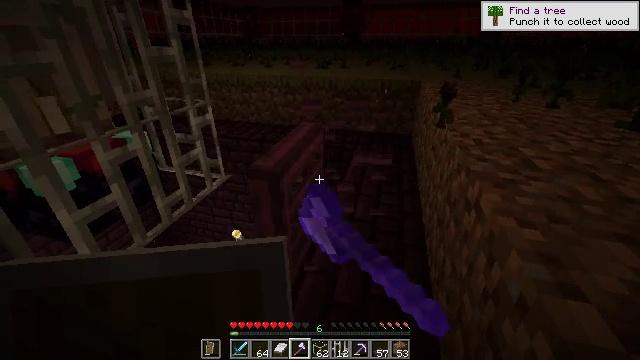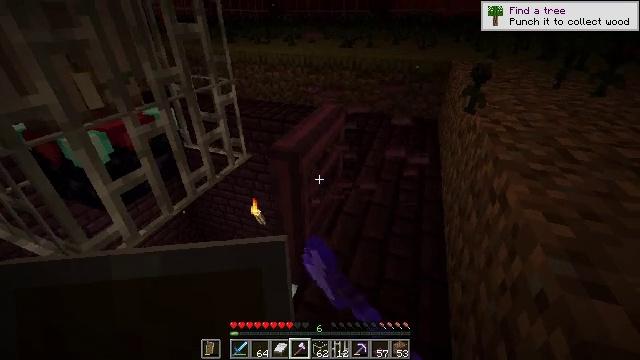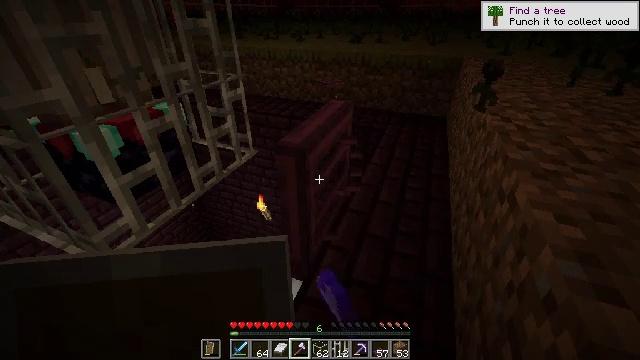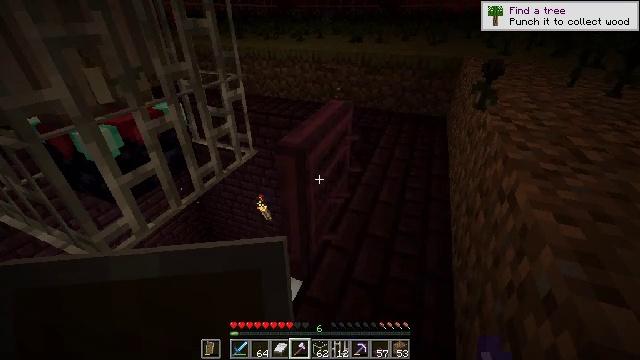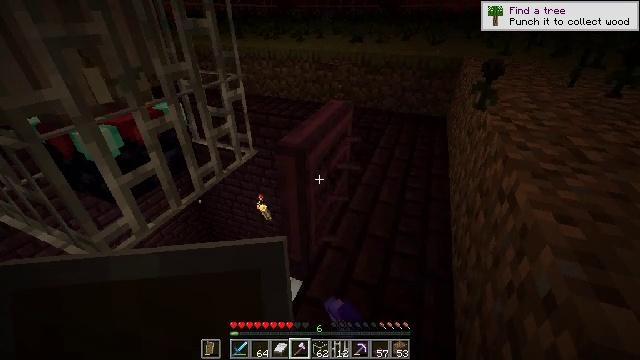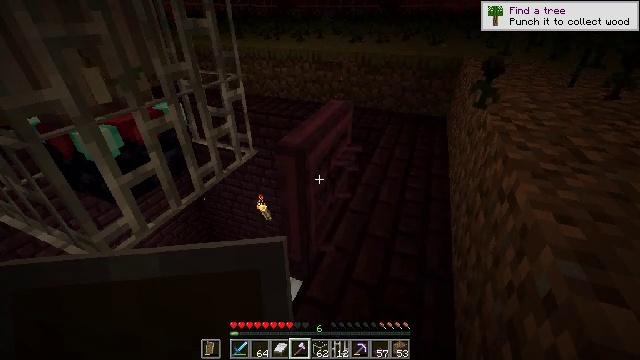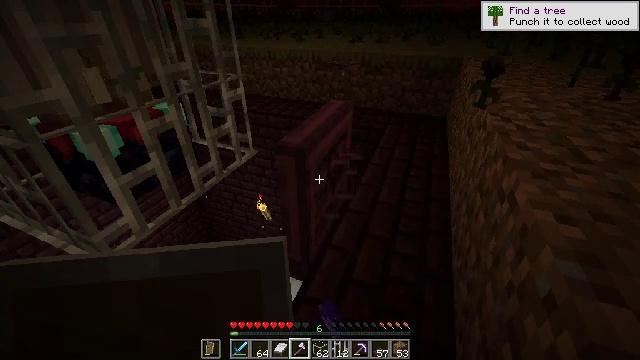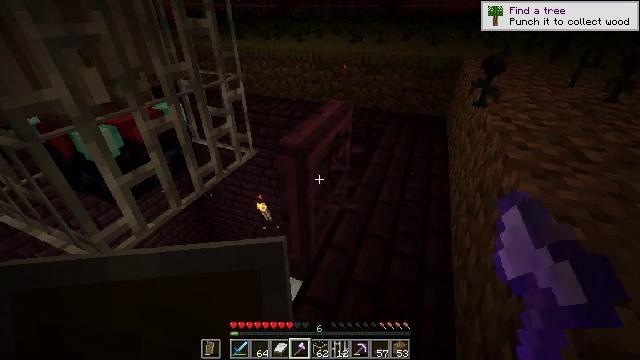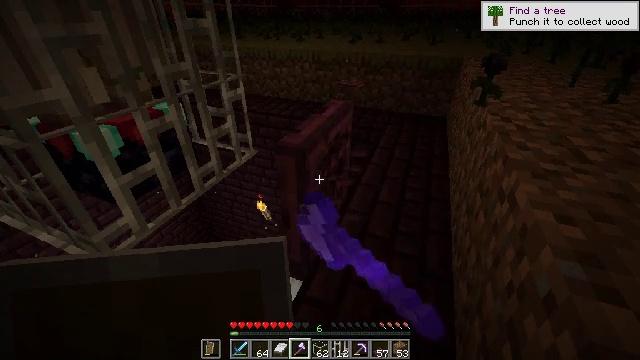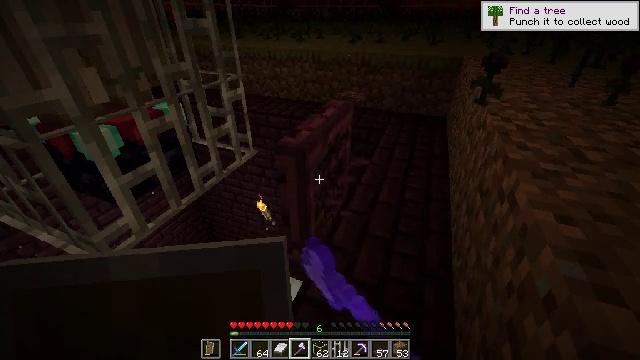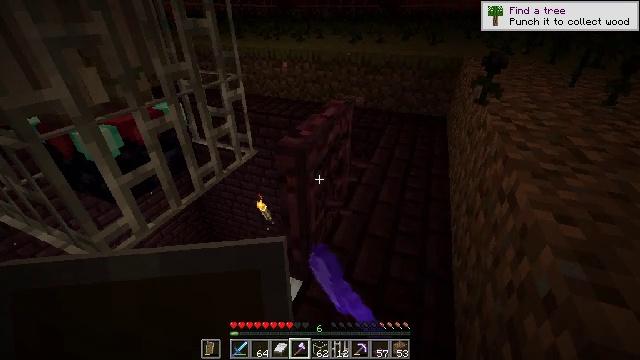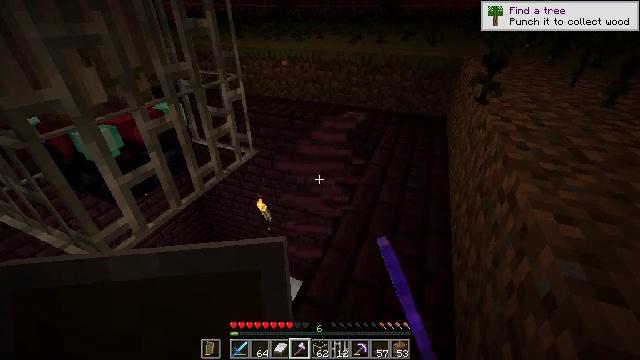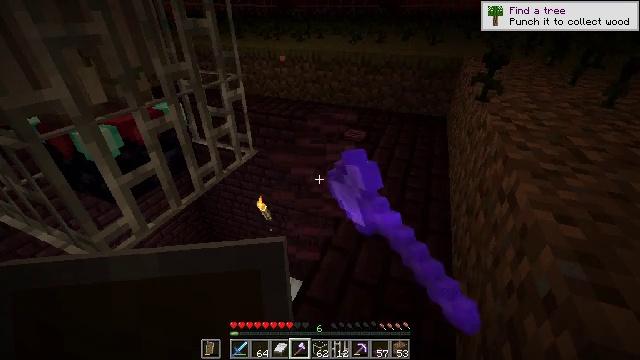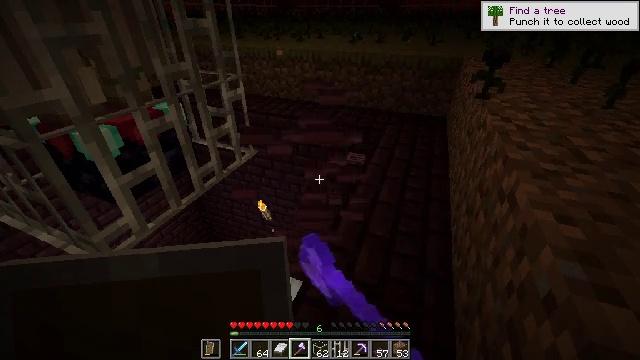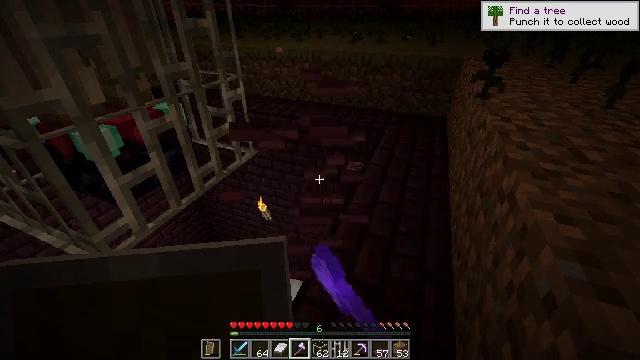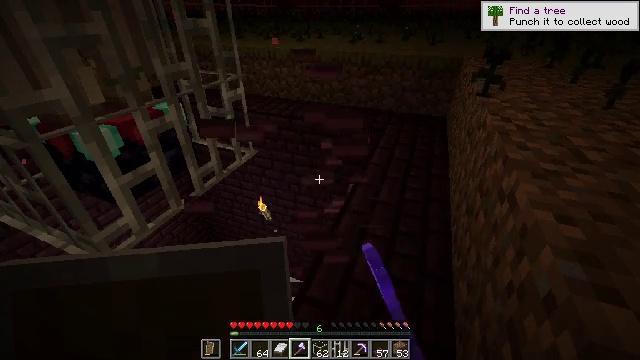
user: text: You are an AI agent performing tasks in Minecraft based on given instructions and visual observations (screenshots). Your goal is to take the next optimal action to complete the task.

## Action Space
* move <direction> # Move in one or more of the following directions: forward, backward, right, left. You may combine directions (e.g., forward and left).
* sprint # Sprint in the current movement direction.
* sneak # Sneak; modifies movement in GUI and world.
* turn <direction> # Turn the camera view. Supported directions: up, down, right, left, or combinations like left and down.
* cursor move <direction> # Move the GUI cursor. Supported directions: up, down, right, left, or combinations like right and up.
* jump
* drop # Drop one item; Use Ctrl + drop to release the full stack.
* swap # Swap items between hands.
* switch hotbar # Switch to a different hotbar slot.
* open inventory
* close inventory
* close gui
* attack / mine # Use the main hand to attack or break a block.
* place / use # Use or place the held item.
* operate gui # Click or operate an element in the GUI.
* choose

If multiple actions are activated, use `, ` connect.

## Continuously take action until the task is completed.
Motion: motion action
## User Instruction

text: Attack the crimson trapdoor to break it.
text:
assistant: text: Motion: turn left and down, attack / mine
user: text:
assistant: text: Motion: turn left, attack / mine
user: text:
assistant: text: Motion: attack / mine
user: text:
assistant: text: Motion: attack / mine
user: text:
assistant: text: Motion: attack / mine
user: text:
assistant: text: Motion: attack / mine
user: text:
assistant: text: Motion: attack / mine
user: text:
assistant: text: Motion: attack / mine
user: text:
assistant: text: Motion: attack / mine
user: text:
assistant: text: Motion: attack / mine
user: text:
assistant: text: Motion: attack / mine
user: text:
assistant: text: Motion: attack / mine
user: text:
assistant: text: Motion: attack / mine
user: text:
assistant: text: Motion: attack / mine
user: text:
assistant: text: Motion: attack / mine
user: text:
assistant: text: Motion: attack / mine
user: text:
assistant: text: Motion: no_op